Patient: sex F, age 28
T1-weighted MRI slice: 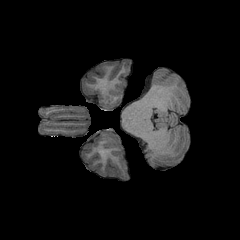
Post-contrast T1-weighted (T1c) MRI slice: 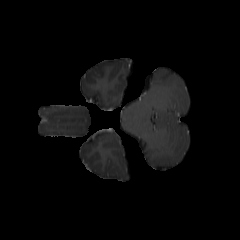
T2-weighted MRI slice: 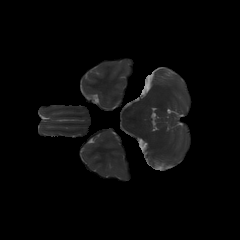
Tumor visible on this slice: yes
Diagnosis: Astrocytoma, IDH-mutant
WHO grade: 2